Interaction volume radius: 10 \u00c5
Interaction volume height: 15 \u00c5
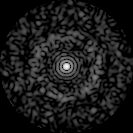
Disorder parameter: 0.8263